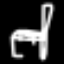
Label: chair